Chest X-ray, PA view. Patient: 18 years old, sex M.
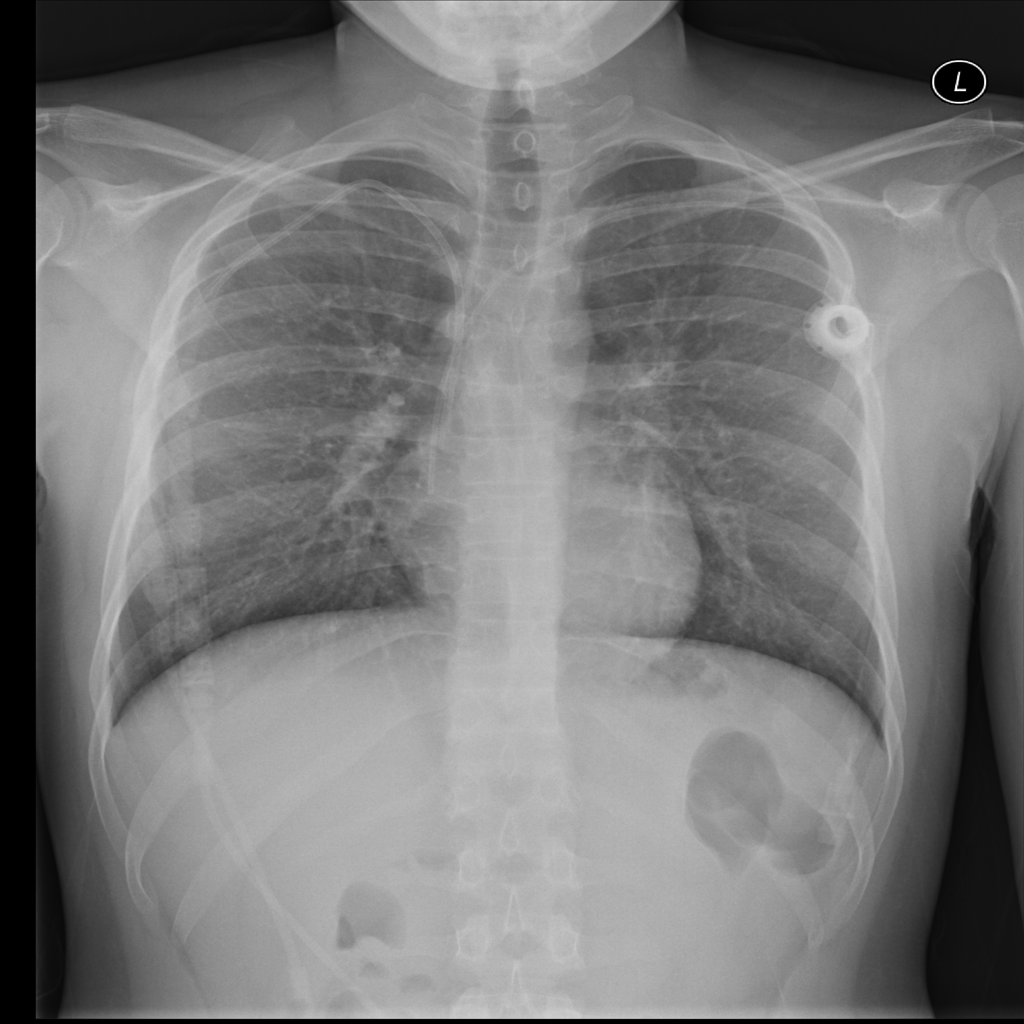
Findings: Nodule